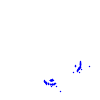
Particle: pion